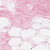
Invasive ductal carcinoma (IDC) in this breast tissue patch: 0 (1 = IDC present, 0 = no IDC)